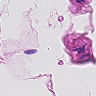
Metastatic tissue present: no